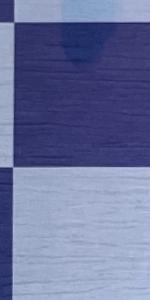
Label: Empty